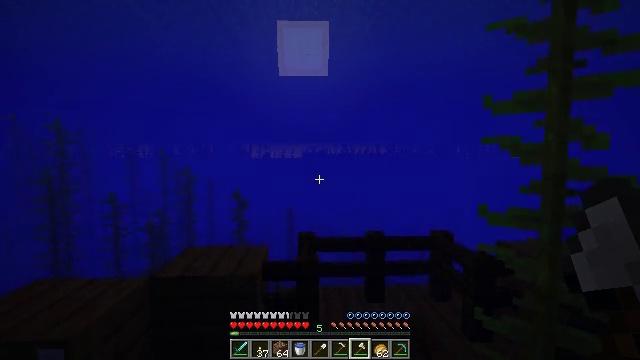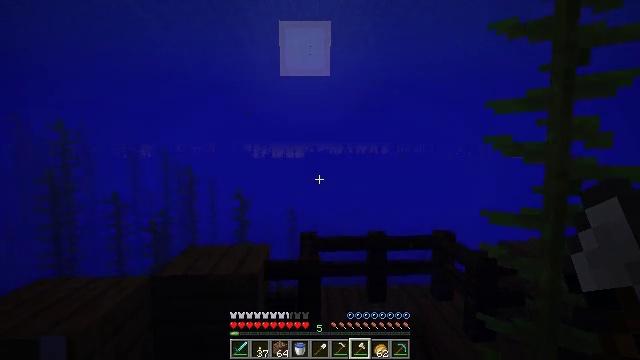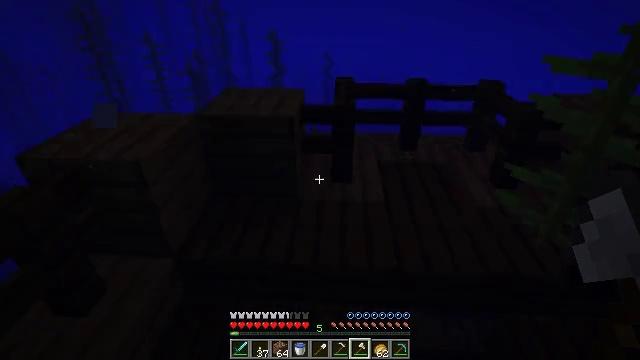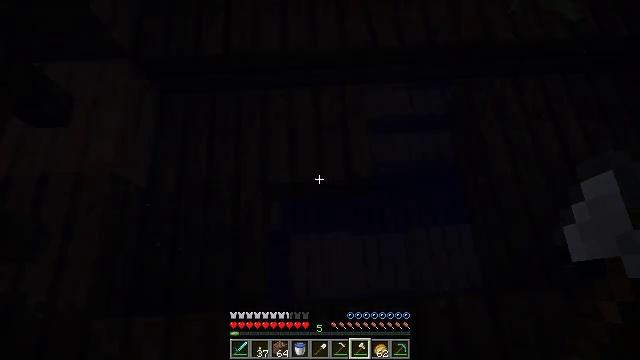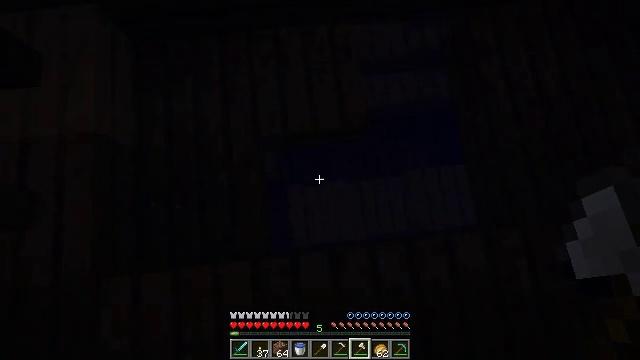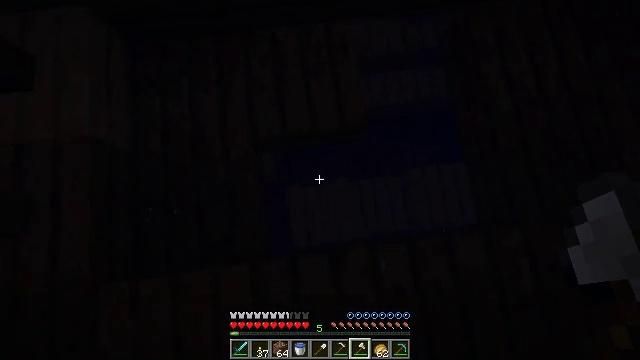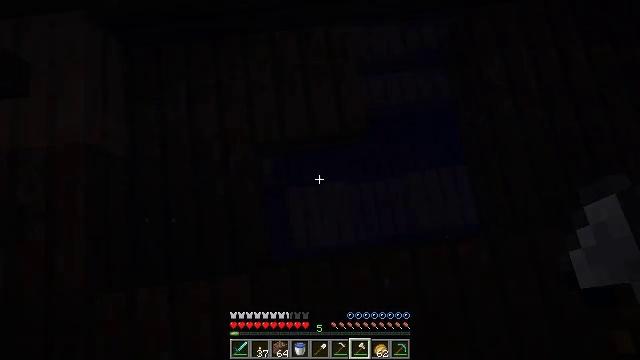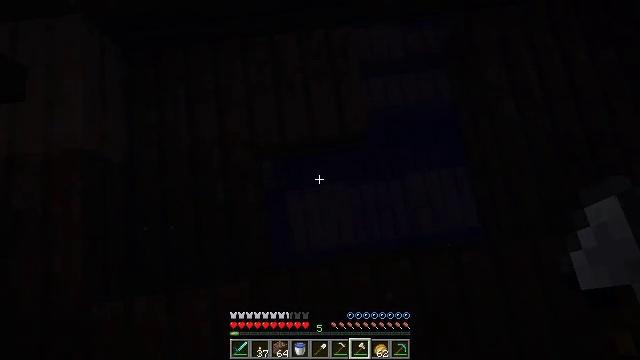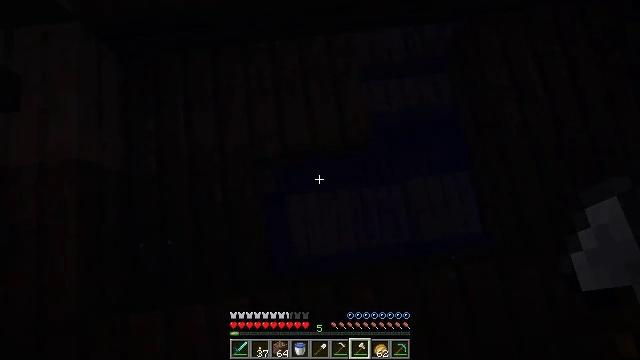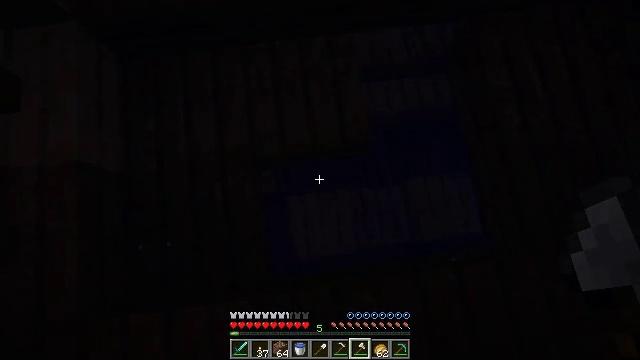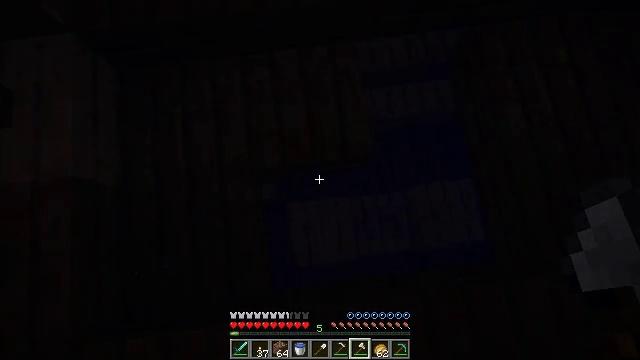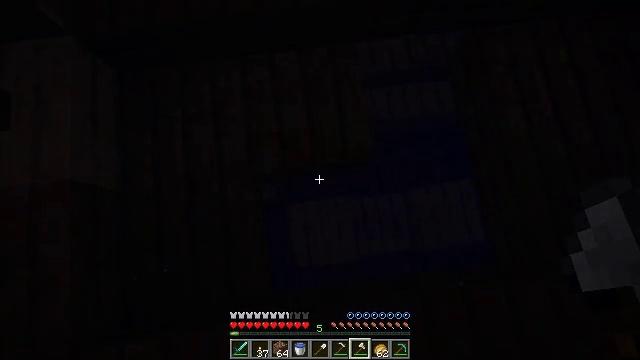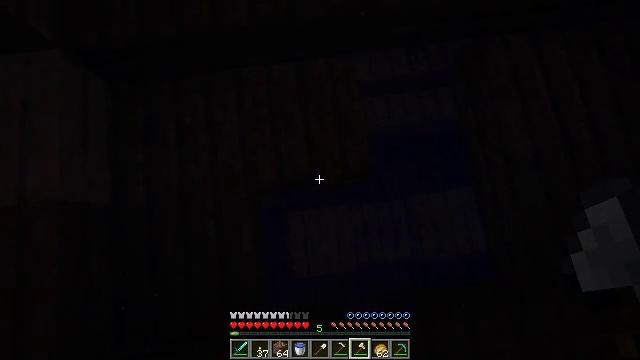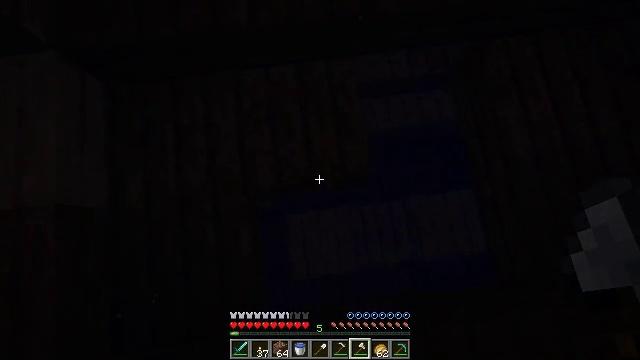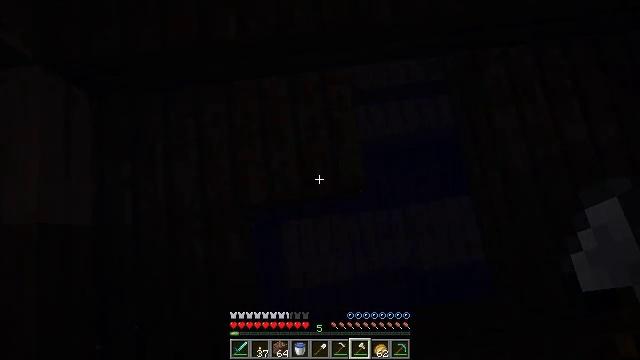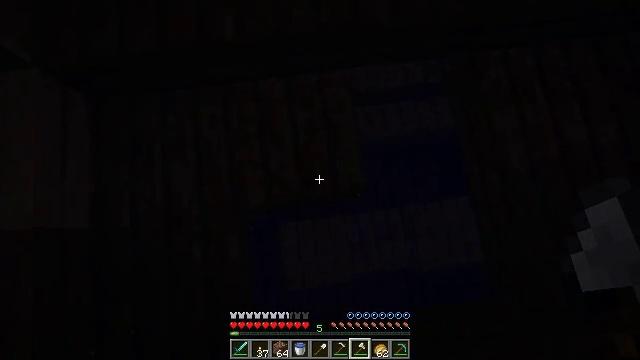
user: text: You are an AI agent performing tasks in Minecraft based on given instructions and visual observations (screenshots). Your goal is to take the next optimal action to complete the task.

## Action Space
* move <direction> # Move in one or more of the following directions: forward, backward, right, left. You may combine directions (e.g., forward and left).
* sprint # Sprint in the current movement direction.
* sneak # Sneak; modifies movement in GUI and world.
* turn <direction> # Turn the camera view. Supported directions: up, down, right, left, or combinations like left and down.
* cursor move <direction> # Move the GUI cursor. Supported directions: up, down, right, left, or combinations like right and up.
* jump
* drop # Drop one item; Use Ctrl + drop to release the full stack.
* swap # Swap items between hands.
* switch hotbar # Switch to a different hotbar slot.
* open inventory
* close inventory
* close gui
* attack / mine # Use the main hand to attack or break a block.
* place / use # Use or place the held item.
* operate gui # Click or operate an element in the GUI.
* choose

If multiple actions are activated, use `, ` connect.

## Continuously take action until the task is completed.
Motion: motion action
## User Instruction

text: Break the dark oak slab.
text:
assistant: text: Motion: no_op
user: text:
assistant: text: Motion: turn left and down
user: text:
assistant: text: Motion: turn right and down
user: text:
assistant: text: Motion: move forward, turn right and down
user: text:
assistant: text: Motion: move forward
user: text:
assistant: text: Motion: move forward
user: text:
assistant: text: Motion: move forward
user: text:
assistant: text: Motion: move forward
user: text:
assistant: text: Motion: move forward
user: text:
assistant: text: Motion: move forward
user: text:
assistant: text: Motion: move forward and move right
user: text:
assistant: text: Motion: move forward and move right
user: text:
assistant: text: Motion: move forward and move right
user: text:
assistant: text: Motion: move forward and move right
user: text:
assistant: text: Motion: move forward and move right
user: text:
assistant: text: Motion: move forward and move right
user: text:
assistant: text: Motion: move right, turn left and up
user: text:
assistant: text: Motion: turn left and up
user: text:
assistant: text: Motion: turn left
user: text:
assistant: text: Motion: turn left
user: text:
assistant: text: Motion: turn left
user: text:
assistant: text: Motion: turn left
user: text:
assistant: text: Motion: no_op
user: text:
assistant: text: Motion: no_op
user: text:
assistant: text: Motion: no_op
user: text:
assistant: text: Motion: turn left
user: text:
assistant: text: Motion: turn left
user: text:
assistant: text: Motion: turn left
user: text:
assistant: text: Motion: turn left
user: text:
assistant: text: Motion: turn left